Field crop: maize
Growth stage: 2
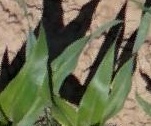
Species: maize